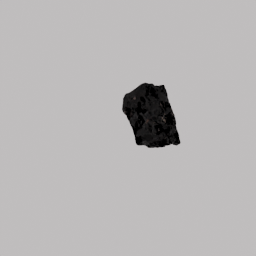
Label: architecture